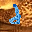
Label: 2